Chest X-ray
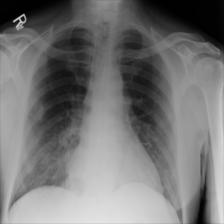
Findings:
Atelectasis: negative
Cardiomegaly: negative
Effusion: negative
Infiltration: negative
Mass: negative
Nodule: negative
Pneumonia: negative
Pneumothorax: negative
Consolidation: negative
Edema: negative
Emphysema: negative
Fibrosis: negative
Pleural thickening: negative
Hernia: negative